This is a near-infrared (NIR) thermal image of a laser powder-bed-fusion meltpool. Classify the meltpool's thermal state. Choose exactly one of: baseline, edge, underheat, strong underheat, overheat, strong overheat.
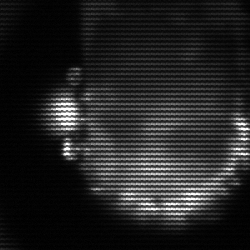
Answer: baseline